Question: How can I draw text with different stroke and fill colors on images with python?
Here is some text with red stroke and gray fill.

I tried to do this with PIL but there was no option for setting the stroke color.
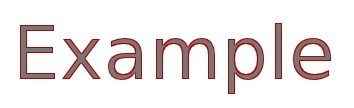
Answer: Using <URL>:
'''
import cairo
def text_extent(font, font_size, text, *args, **kwargs):
surface = cairo.ImageSurface(cairo.FORMAT_ARGB32, 0, 0)
ctx = cairo.Context(surface)
ctx.select_font_face(font, *args, **kwargs)
ctx.set_font_size(font_size)
return ctx.text_extents(text)
text='Example'
font="Sans"
font_size=55.0
font_args=[cairo.FONT_SLANT_NORMAL]
(x_bearing, y_bearing, text_width, text_height,
x_advance, y_advance) = text_extent(font, font_size, text, *font_args)
surface = cairo.ImageSurface(cairo.FORMAT_ARGB32, int(text_width), int(text_height))
ctx = cairo.Context(surface)
ctx.select_font_face(font, *font_args)
ctx.set_font_size(font_size)
ctx.move_to(-x_bearing, -y_bearing)
ctx.text_path(text)
ctx.set_source_rgb(0.47, 0.47, 0.47)
ctx.fill_preserve()
ctx.set_source_rgb(1, 0, 0)
ctx.set_line_width(1.5)
ctx.stroke()
surface.write_to_png("/tmp/out.png")
'''